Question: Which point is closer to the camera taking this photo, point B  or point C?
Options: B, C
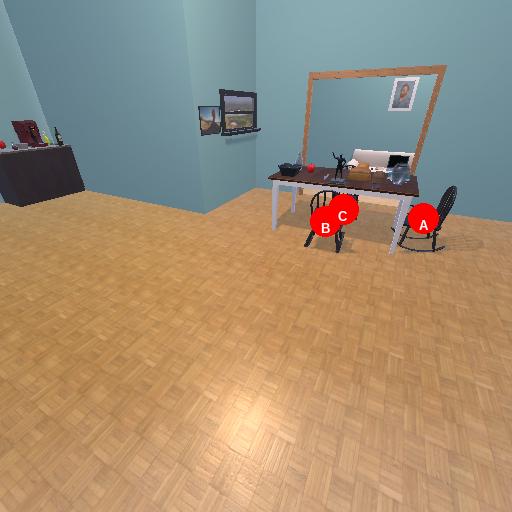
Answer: B